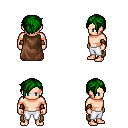
a pixel art fantasy rpg character, male body template, human, light skin, brown cape, white pants, green pixie cut hairstyle, leather bracers, four views (front, back, left, right), 2x2 character sprite sheet, small pixel art, hard edges, no anti-aliasing